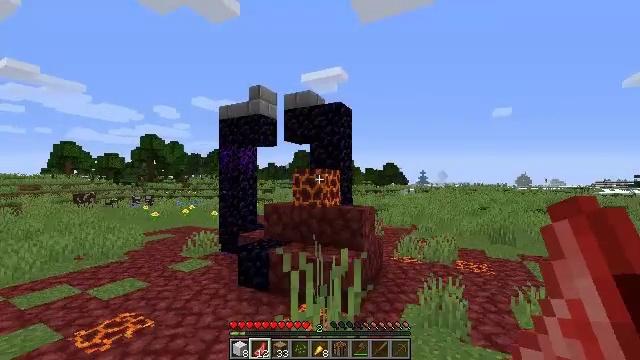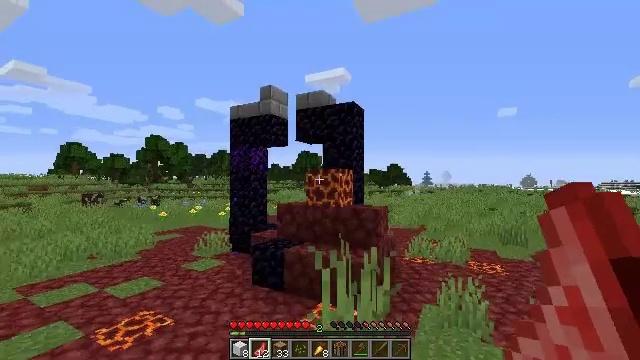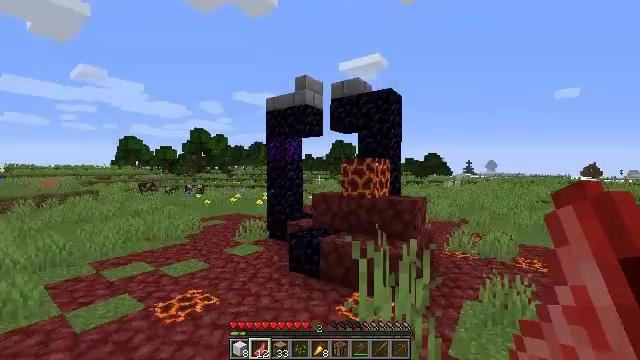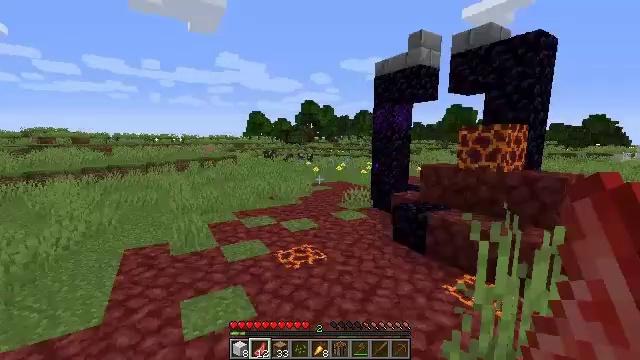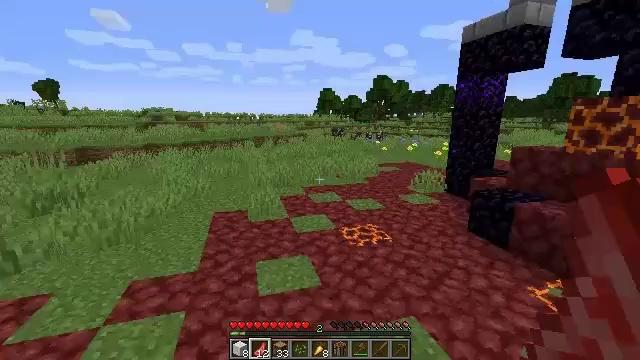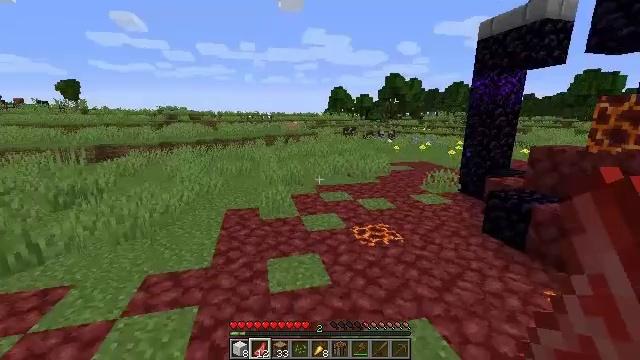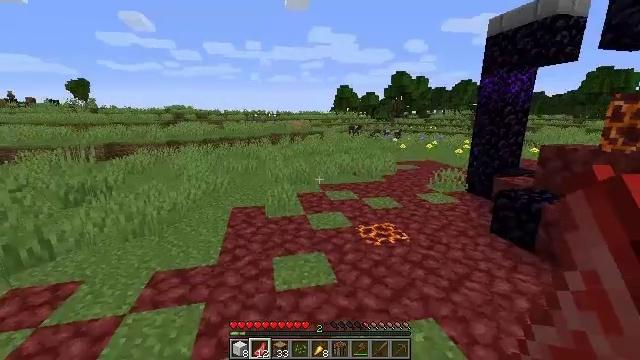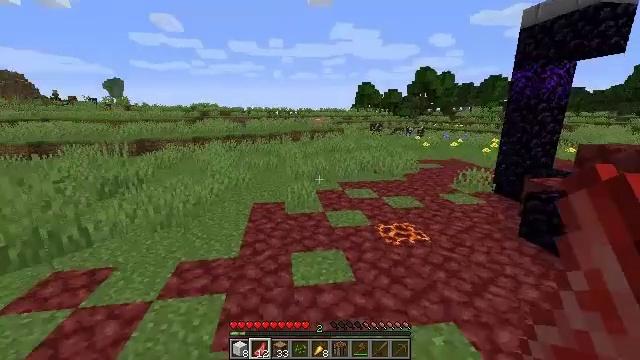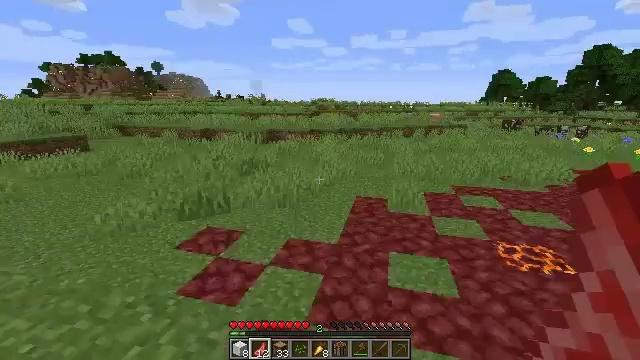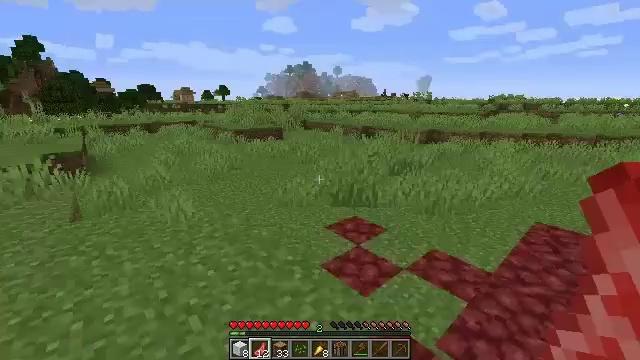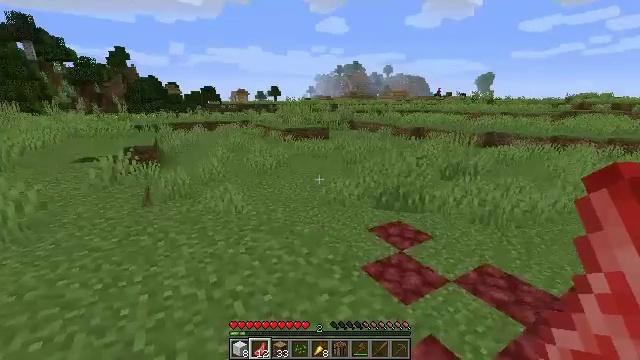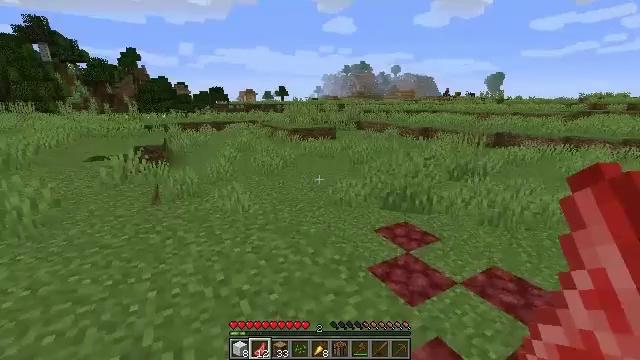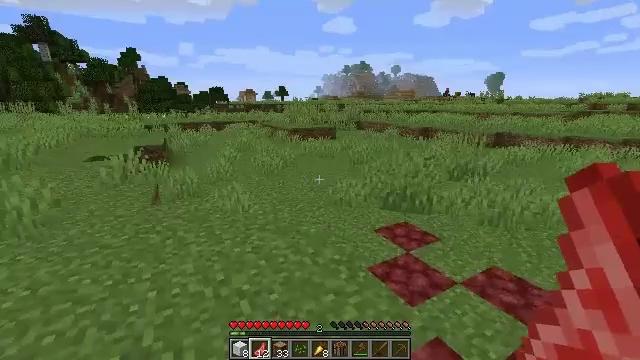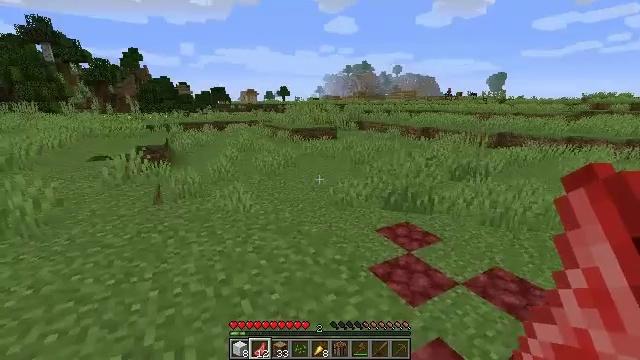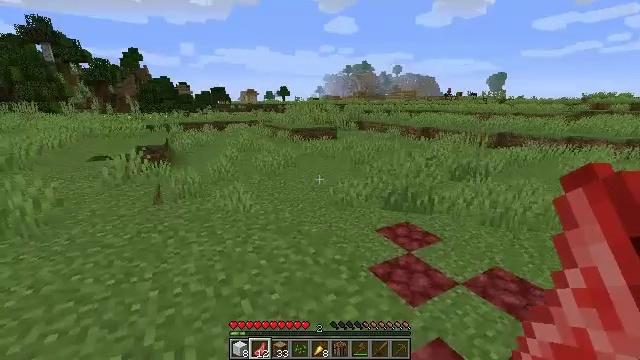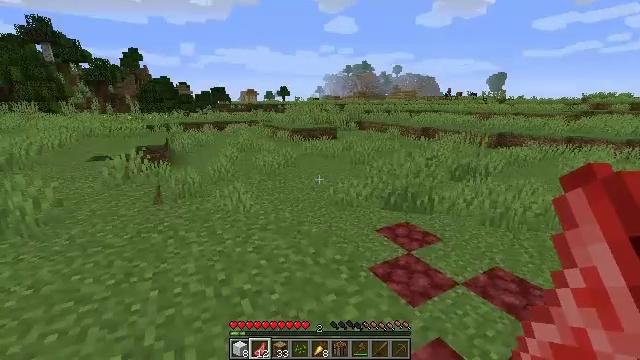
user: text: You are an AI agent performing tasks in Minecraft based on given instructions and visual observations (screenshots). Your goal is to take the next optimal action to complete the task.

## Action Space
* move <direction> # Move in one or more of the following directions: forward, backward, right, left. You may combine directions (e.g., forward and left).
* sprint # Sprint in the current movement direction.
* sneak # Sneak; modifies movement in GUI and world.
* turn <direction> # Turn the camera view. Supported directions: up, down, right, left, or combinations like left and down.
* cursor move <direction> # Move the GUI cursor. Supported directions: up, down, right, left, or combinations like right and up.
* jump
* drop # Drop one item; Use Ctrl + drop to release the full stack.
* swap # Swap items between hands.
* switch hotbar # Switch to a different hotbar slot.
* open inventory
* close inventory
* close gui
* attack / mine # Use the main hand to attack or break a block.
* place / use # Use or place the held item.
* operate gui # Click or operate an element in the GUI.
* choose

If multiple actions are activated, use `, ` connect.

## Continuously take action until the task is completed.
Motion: motion action
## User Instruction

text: Recover the brewing stand by mining it.
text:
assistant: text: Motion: no_op
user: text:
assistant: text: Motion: turn left and down
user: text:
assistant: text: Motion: turn left and down
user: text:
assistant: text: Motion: turn left and down
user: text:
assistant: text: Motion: turn left
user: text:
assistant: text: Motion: turn left
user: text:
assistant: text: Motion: turn left
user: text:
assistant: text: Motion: turn left and down
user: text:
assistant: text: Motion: turn left
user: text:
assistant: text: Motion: turn left
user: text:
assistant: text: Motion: turn left
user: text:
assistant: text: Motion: no_op
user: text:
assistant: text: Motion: no_op
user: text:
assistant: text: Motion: no_op
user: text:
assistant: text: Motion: no_op
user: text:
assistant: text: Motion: no_op
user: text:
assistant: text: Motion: no_op
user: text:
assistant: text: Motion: no_op
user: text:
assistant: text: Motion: no_op
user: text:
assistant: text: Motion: no_op
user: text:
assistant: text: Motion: no_op
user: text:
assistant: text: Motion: no_op
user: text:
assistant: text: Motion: no_op
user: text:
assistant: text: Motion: turn right and up
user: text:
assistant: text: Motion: turn right and up
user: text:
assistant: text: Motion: turn right and up
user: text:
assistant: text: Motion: turn right
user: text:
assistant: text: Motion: turn right and down
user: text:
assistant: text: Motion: turn right and down
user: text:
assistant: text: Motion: turn right and down